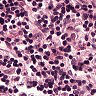
Metastatic tissue present: no